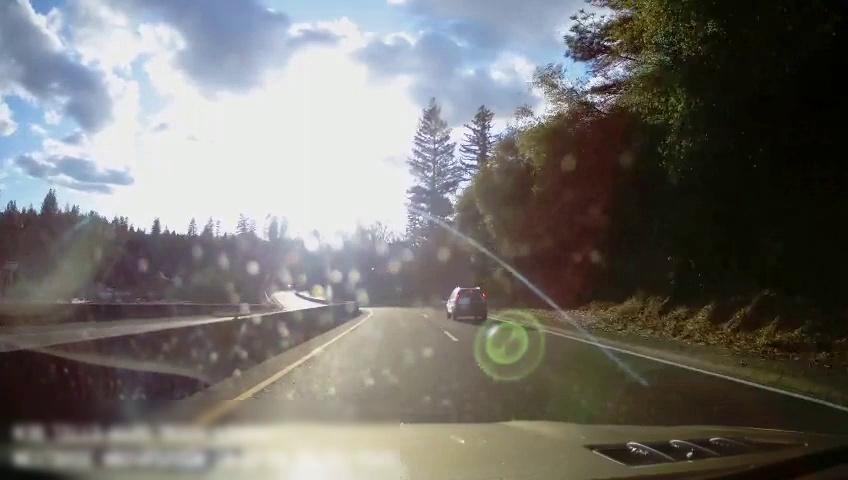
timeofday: Day
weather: Sunny
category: Drivable Space
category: Drivable Space
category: Vehicles | SUV
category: Lanes | Current Lane
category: Lanes | Current Lane
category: Lanes | Alternate Lane